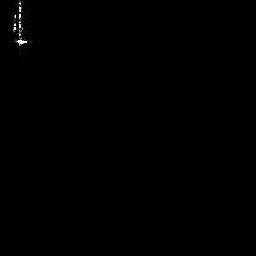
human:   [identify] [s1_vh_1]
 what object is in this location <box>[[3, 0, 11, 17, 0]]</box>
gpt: <ref>1 medium ship at the top left</ref>